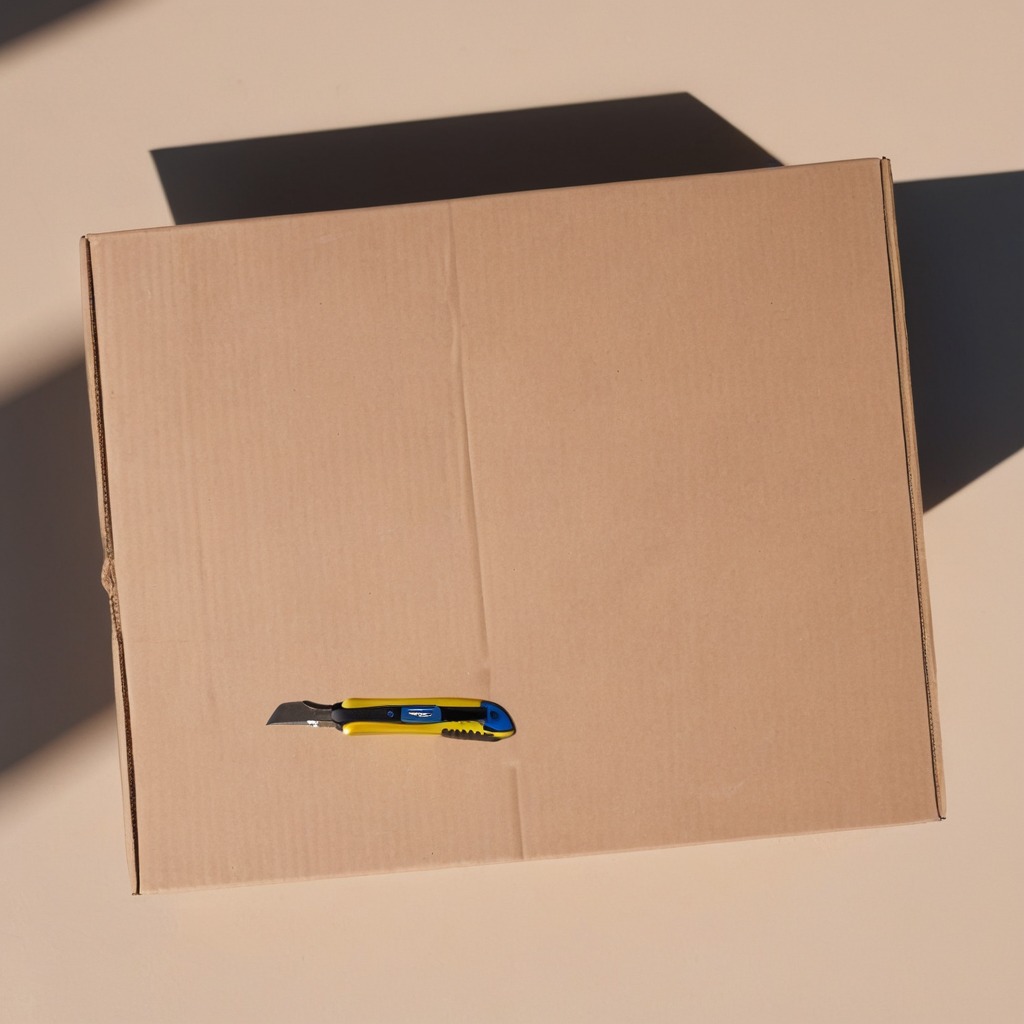
A utility knife lying on a clean dry cardboard box surface in an outdoor workshop during daytime bright natural light soft shadows slightly creased but